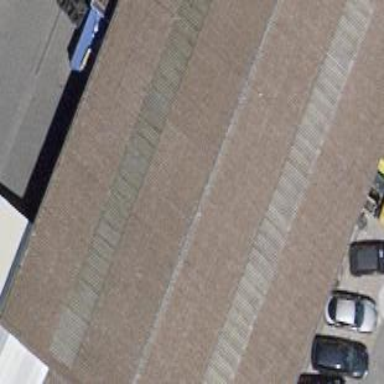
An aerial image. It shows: Industrial building.